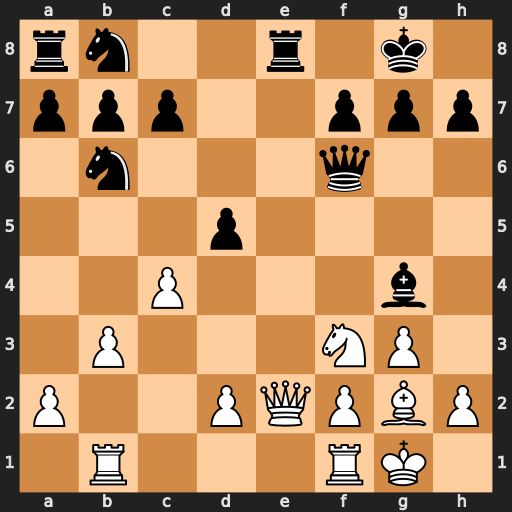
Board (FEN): rn2r1k1/ppp2ppp/1n3q2/3p4/2P3b1/1P3NP1/P2PQPBP/1R3RK1
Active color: w
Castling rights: -
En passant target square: -
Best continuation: Qxe8#